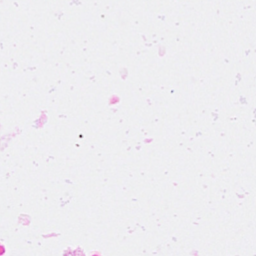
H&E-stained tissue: Breast